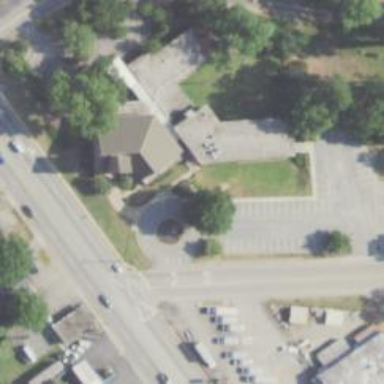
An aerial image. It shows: Building serving as place of worship.